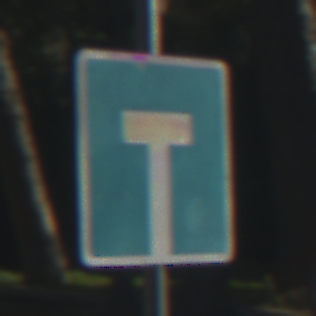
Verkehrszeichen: Sackgasse
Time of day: MorningAfternoon
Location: Outdoor (Suburban)
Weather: Clear
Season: NotSpecified
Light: Natural